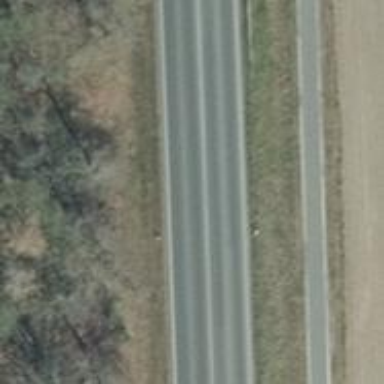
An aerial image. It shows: Primary road with asphalt surface.